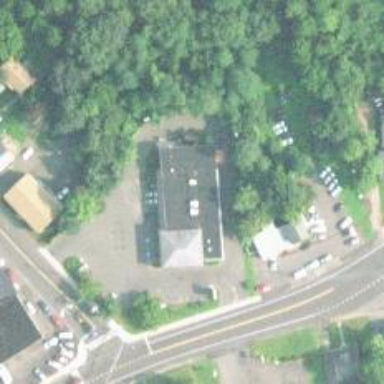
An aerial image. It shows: Pharmacy providing healthcare services.